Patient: sex M, age 42
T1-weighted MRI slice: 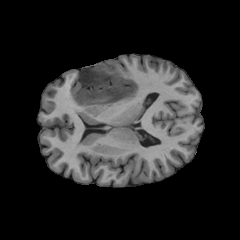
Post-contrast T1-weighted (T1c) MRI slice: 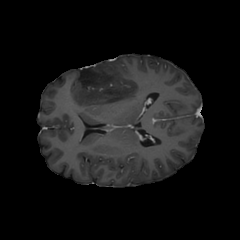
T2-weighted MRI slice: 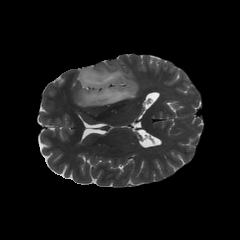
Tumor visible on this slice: yes
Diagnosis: Astrocytoma, IDH-mutant
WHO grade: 4